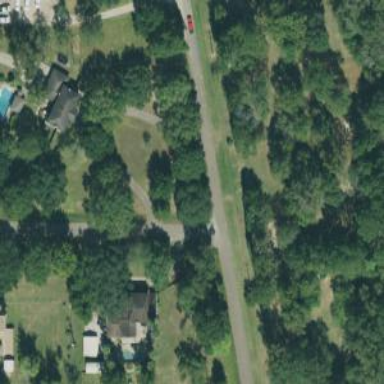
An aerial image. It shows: Driveway leading to service road.